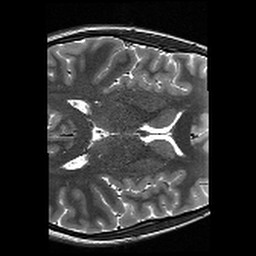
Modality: T2w
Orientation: axial
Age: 24
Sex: female
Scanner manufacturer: siemens
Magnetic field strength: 3 T
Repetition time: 13.15 s
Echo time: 0.082 s